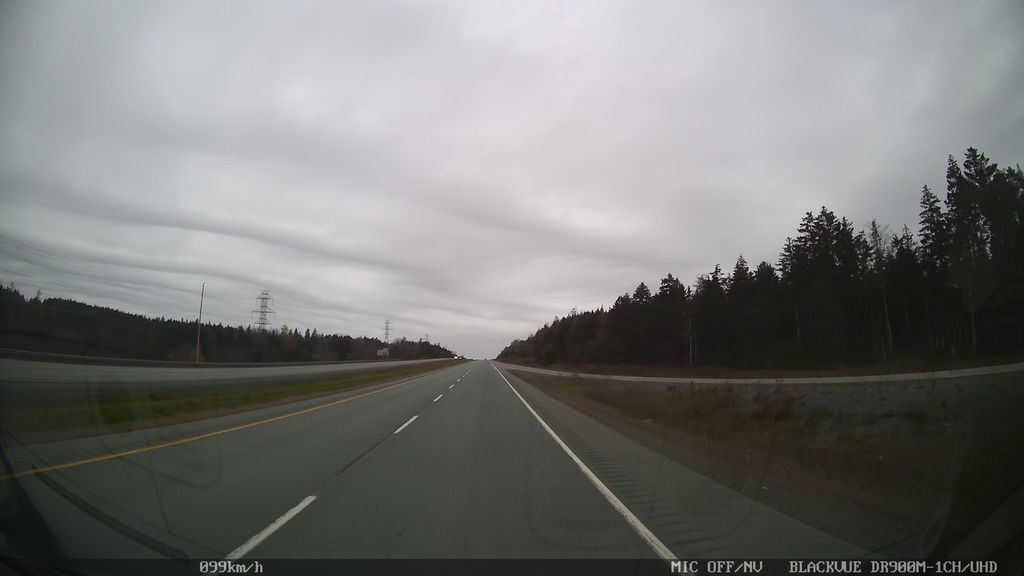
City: halifax